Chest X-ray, PA view. Patient: 59 years old, sex M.
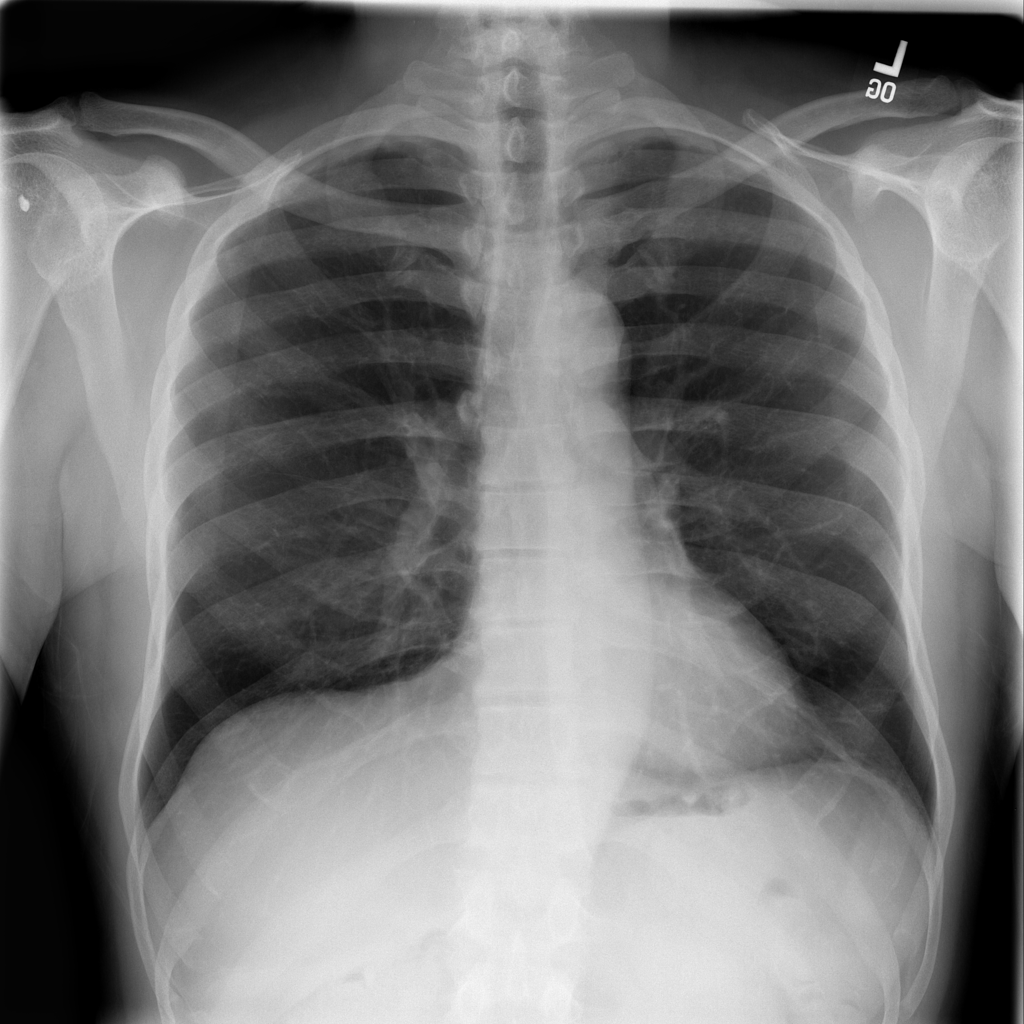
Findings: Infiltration